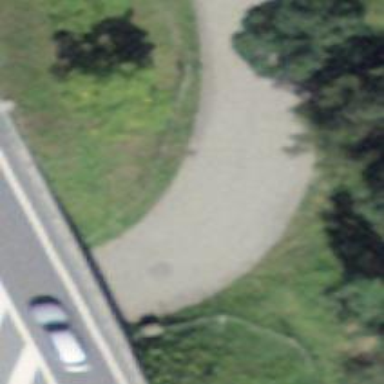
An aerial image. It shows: Asphalt track with grade1 tracktype.